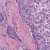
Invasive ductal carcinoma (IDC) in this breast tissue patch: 1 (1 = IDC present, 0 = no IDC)